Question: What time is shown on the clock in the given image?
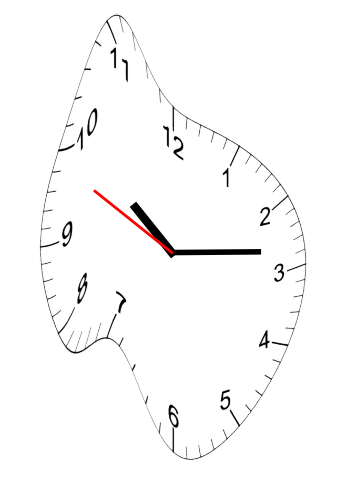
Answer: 10:13:49